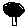
Label: tree